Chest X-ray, PA view. Patient: 66 years old, sex M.
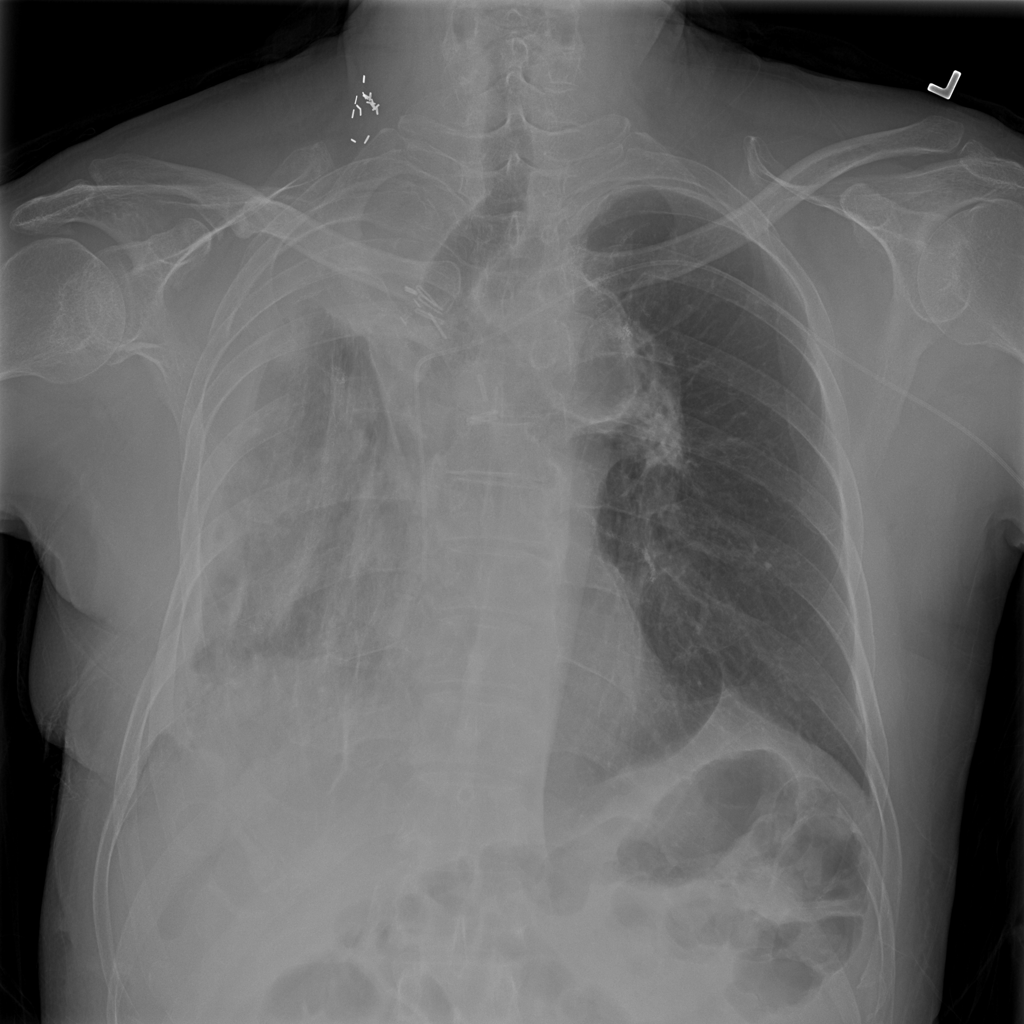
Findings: Infiltration, Pleural_Thickening